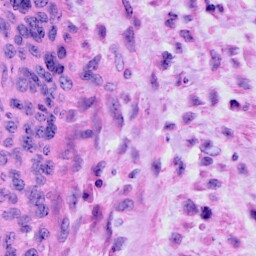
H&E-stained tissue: Cervix